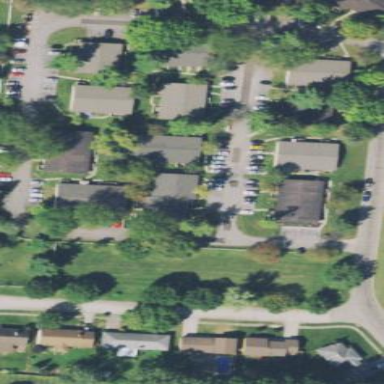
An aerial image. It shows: Residential area with apartments.